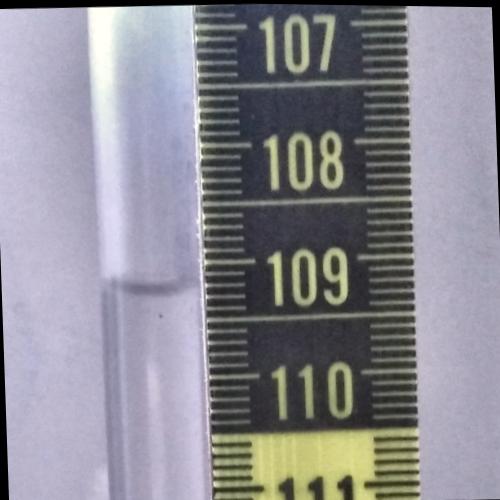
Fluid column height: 109.2 cm